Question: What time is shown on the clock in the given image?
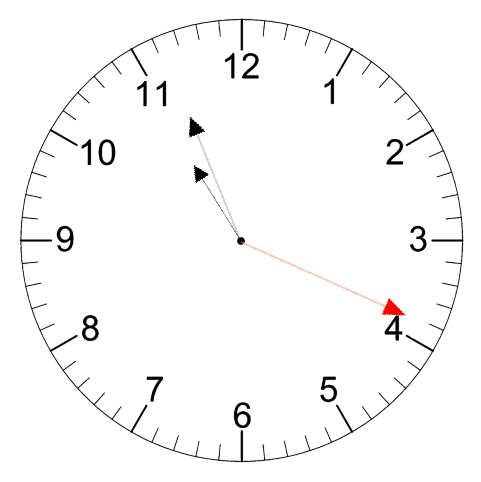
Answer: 10:56:19